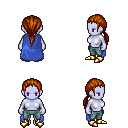
a pixel art fantasy rpg character, female body template, dark elf, purple skin, blue cape, teal pants, brunette ponytail hairstyle, gold boots, four views (front, back, left, right), 2x2 character sprite sheet, small pixel art, hard edges, no anti-aliasing